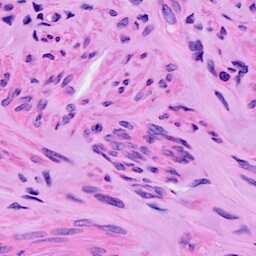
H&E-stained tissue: Ovarian